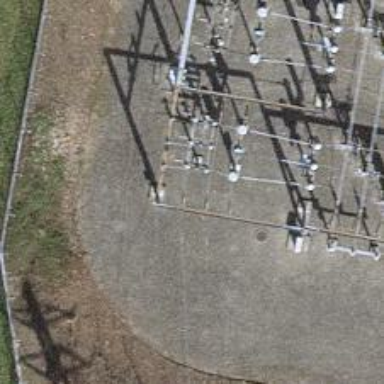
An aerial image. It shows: Insulator used in power equipment.